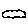
Label: cloud